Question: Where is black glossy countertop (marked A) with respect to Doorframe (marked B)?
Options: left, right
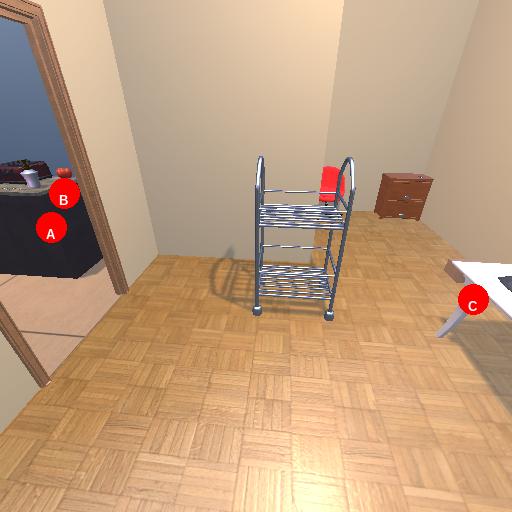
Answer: left